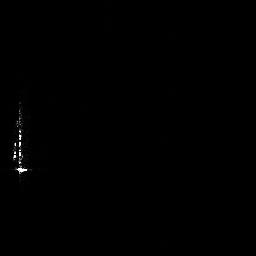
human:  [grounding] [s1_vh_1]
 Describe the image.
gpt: In the satellite image, there is  <ref>1 medium ship </ref> <box>[[3, 37, 12, 67, 0]]</box> located at left.